Question: I have an ecommerce website which uses Wordpress CMS and Woocommerce plugin.
The product images looks good on all the browsers except Internet Explorer.
When a category page loads, the product images have some white dots that disappear after the page completly loads. But on Internet Explorer the dots don't disappear.
I've read something about the jQuery fadeIn function. But I don't know the solution for this.
You can see below the problem:

Full screen image: <URL>
Still no answer. This is important. Any help will be great.
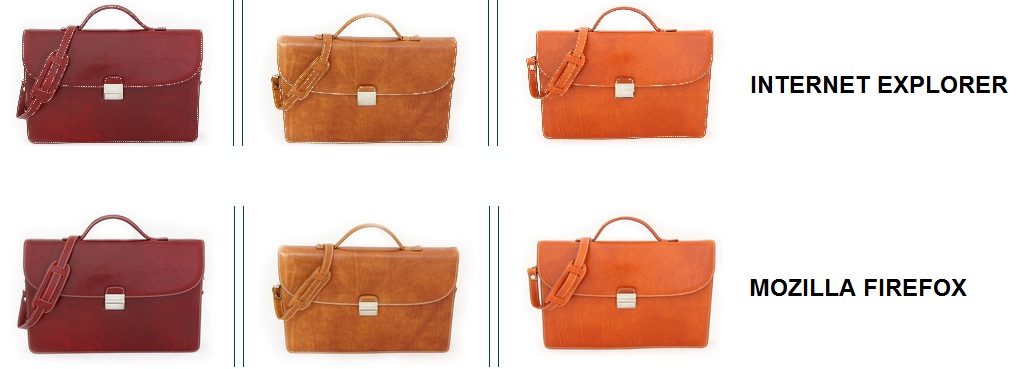
Answer: It's an Internet Explorer bug, which appears when using fadeIn animations. You have to adjust the black level of the image by replacing real black ('#000000') with very dark gray (e.g. '#010101').
You can use <URL> to replace the colors: 'Colors > Map > Color Range Mapping'
More information <URL>.